Interaction volume radius: 5 \u00c5
Interaction volume height: 15 \u00c5
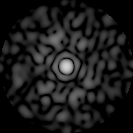
Disorder parameter: 0.8301